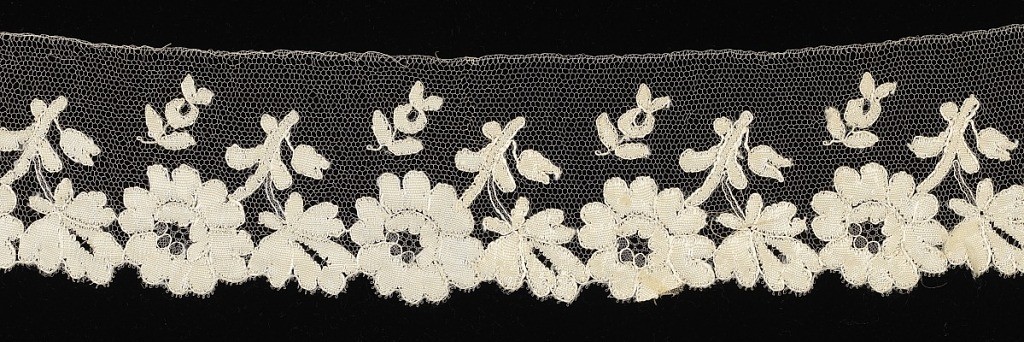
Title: Edging
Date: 19th century
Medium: silk Technique: bobbin lace, blonde style
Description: Edging lace showing a pattern of flowers and leaves that form scallops along one side.